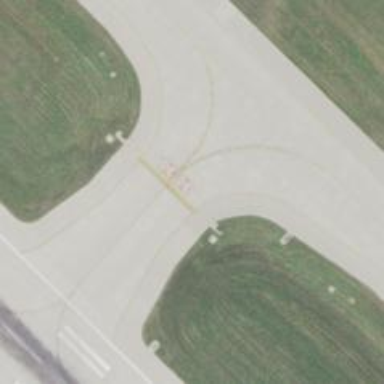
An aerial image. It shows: Image of taxiway at airport.